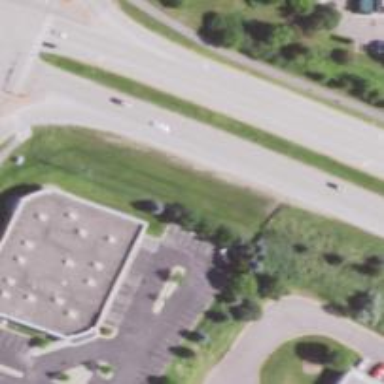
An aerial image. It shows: Clinic building.